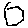
Label: hexagon